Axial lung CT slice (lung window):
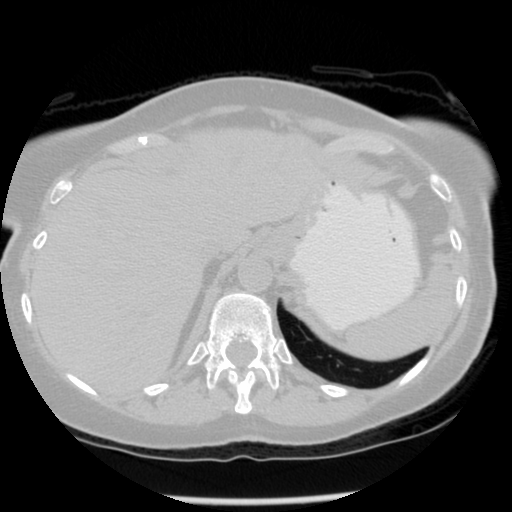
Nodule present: no